Interaction volume radius: 5 \u00c5
Interaction volume height: 15 \u00c5
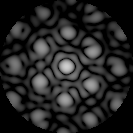
Disorder parameter: 0.2546